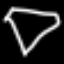
Label: diamond